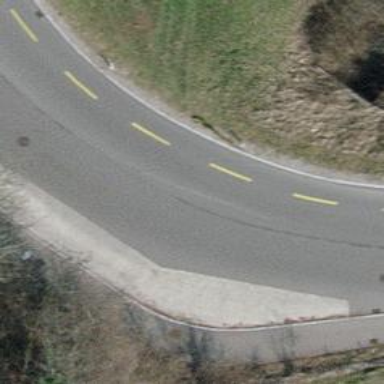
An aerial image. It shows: Tertiary road with asphalt surface and sidewalk on the left.